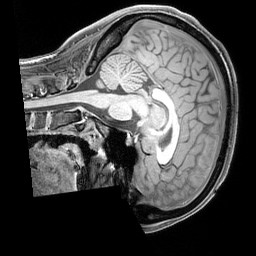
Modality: T1w
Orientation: sagittal
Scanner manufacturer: siemens
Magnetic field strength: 3 T
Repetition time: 2.3 s
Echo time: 0.00226 s